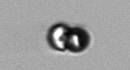
Label: bead